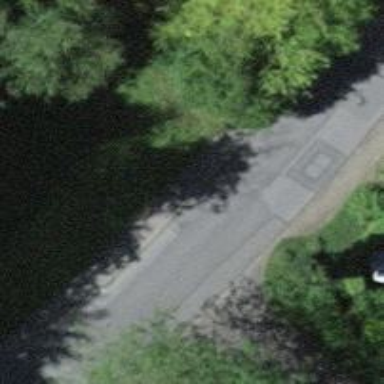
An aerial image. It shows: Kerb barrier.